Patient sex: M
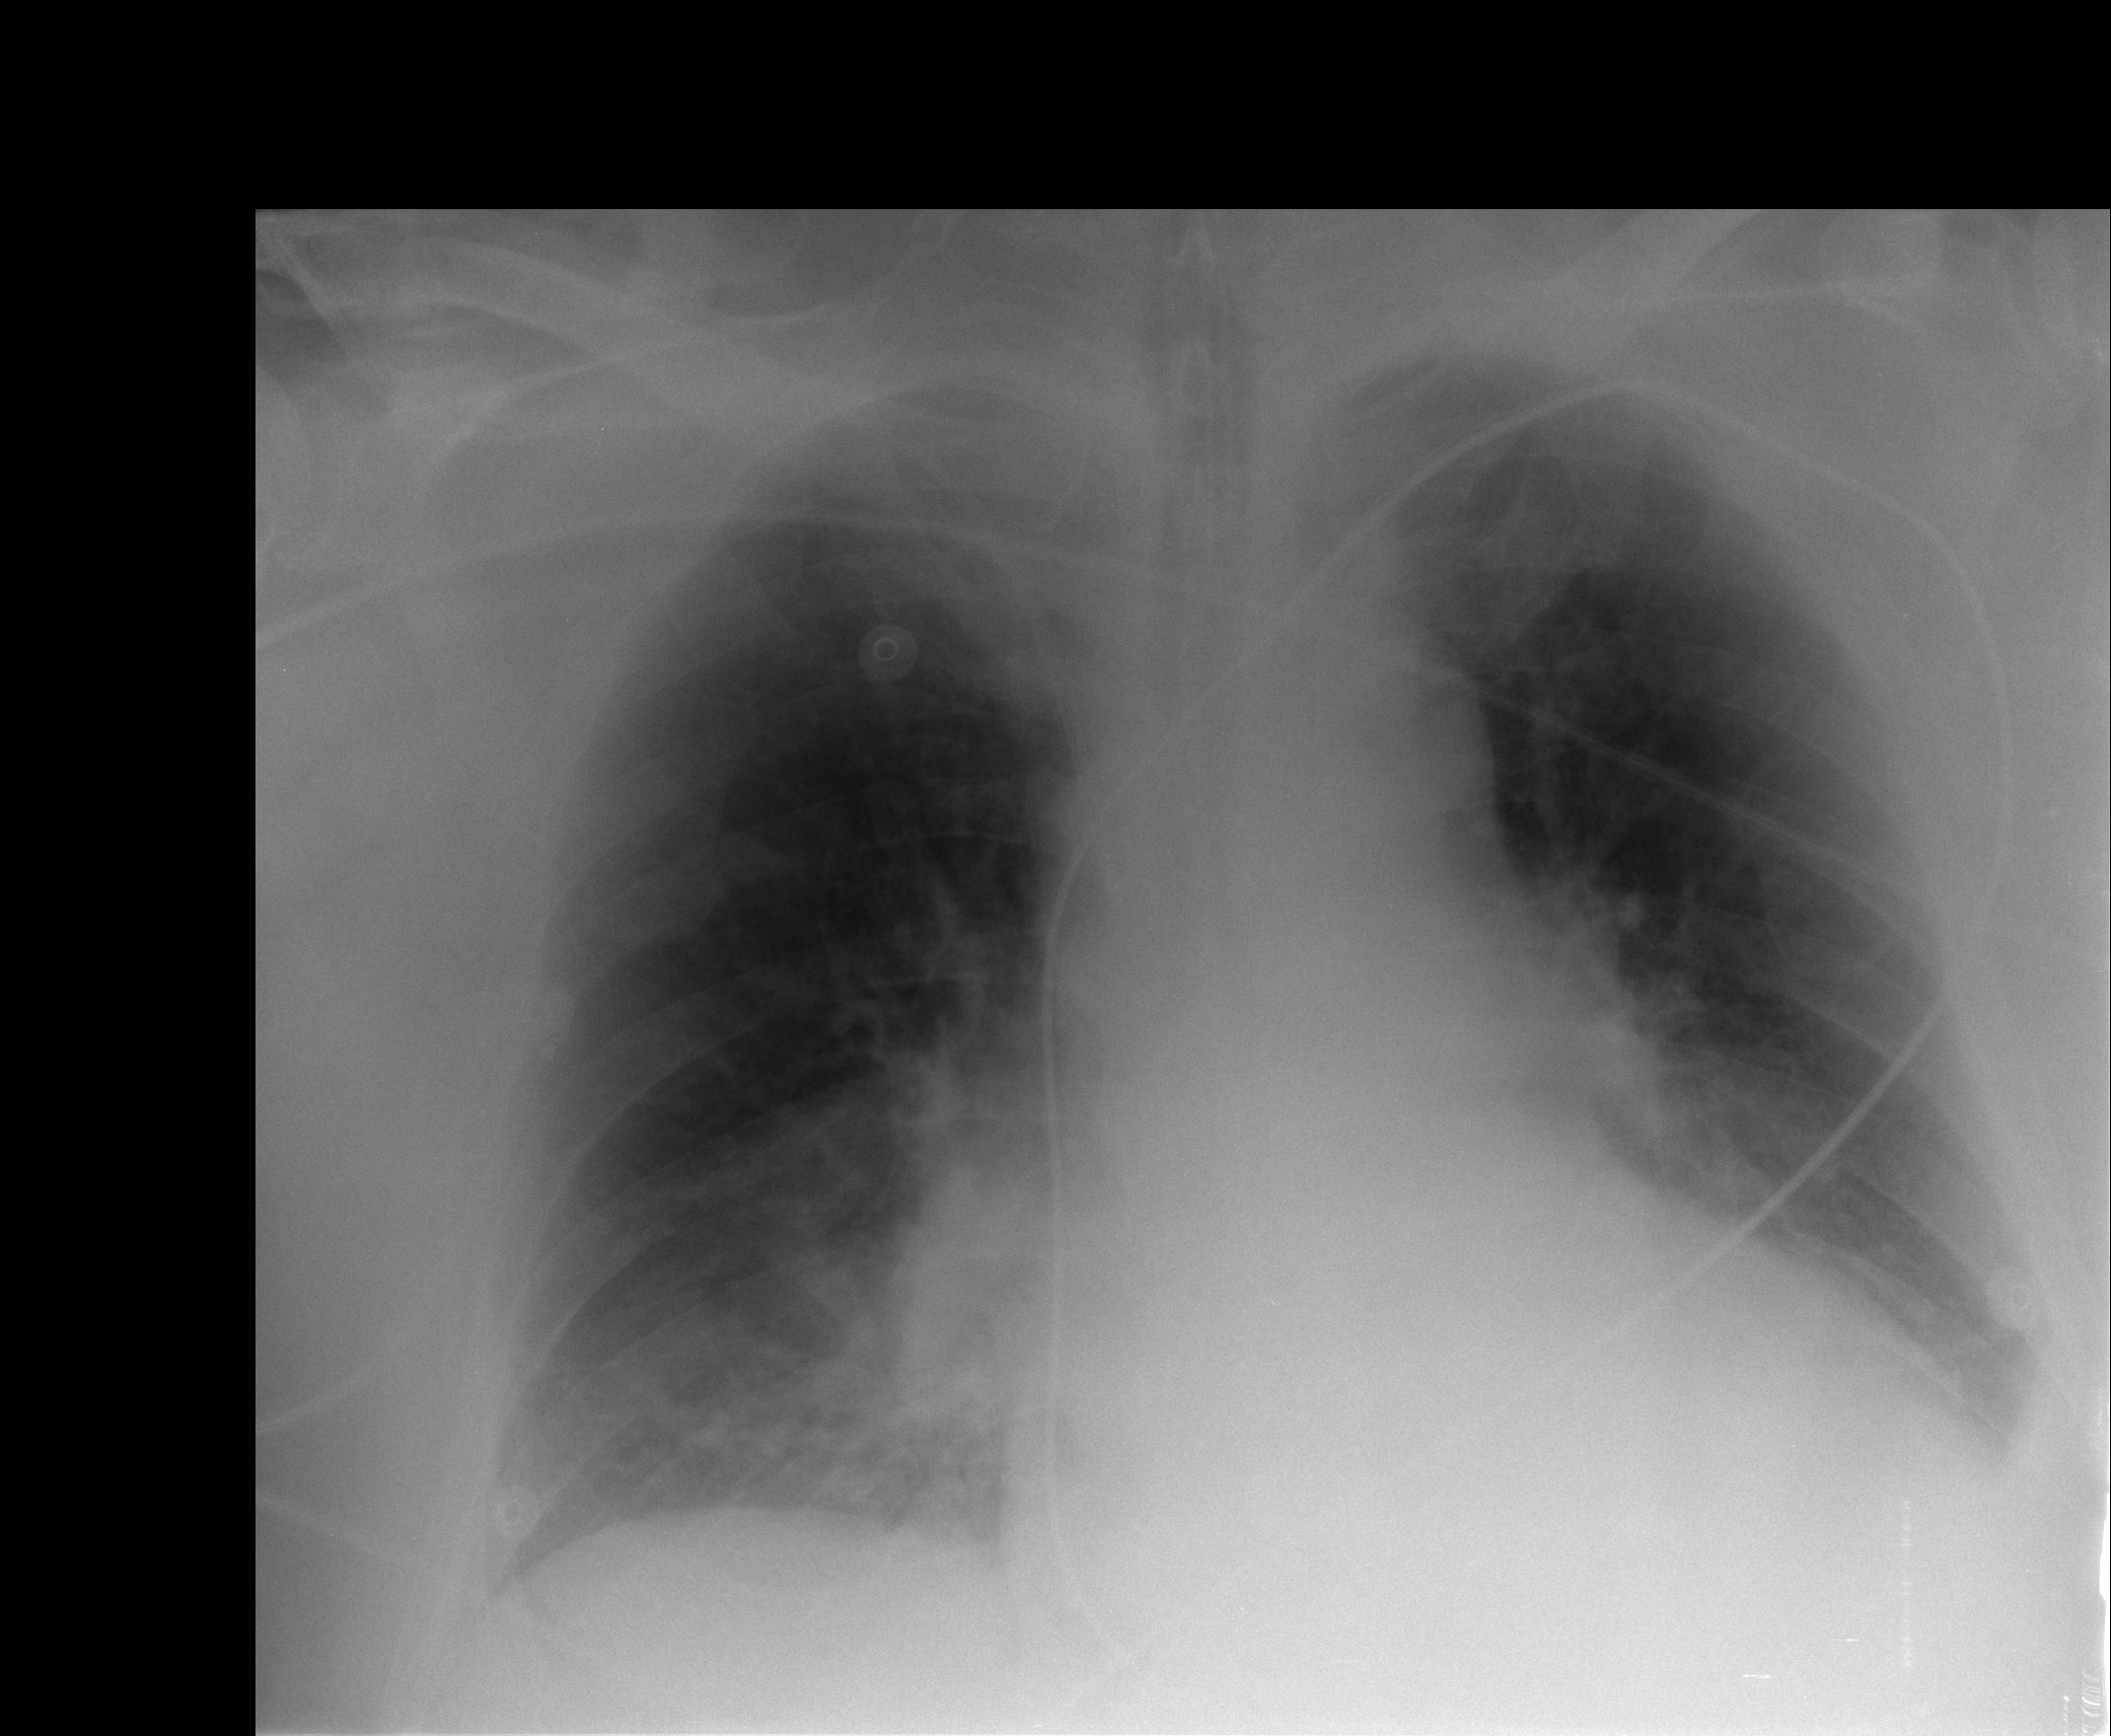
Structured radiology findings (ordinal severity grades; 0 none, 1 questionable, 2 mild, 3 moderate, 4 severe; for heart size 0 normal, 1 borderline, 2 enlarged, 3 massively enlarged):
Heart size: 2
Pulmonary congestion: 2
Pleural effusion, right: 0
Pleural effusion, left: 2
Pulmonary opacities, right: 1
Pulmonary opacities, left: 0
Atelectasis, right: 2
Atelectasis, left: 1